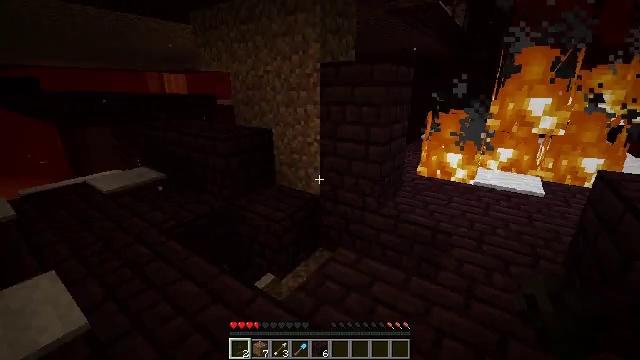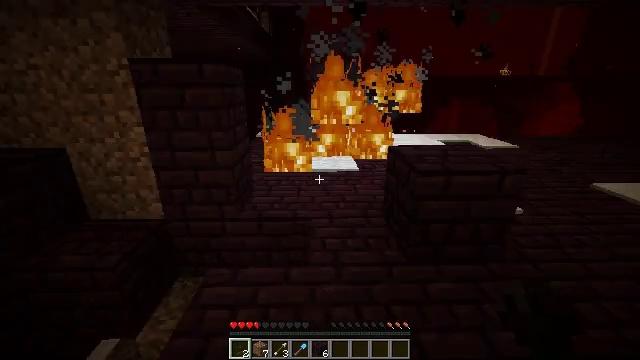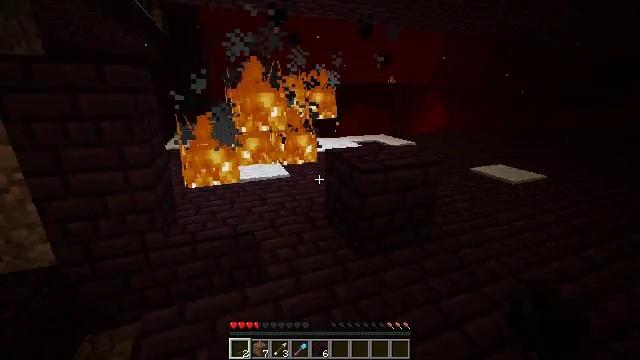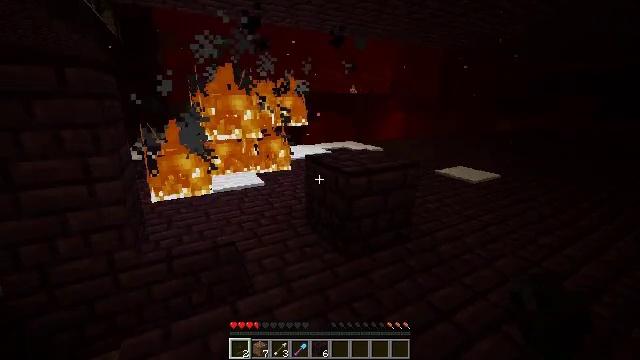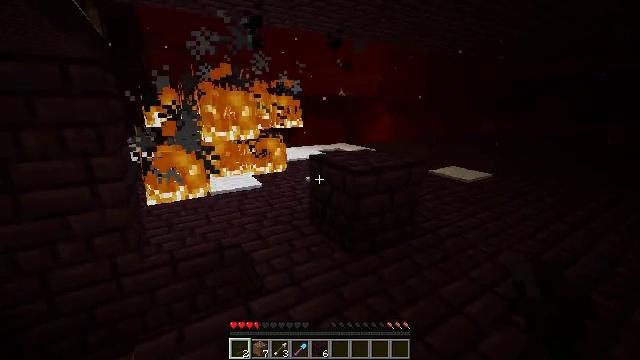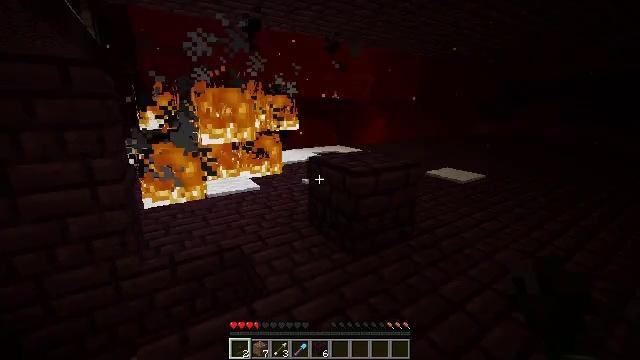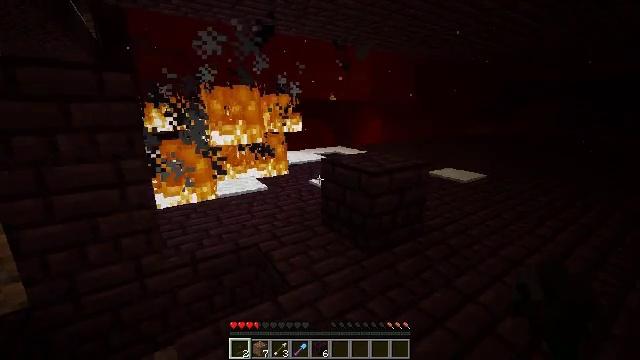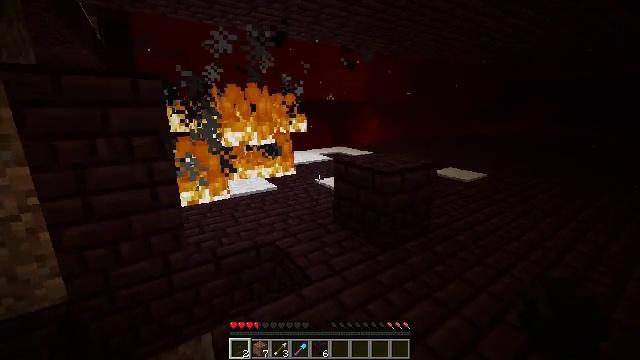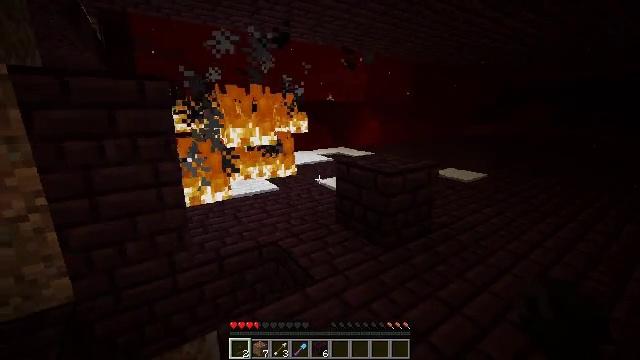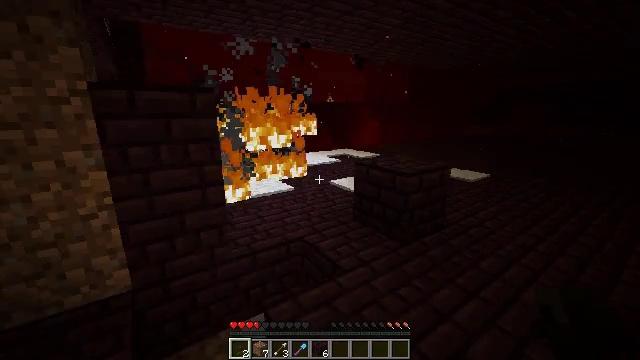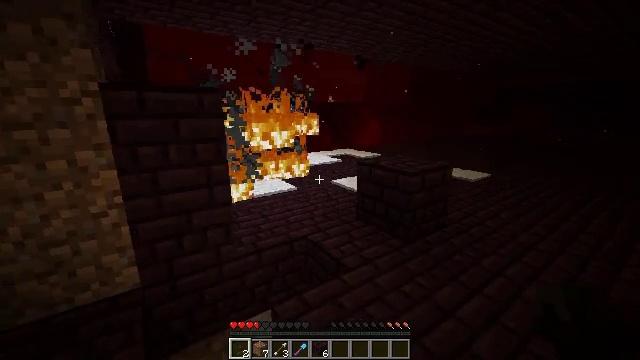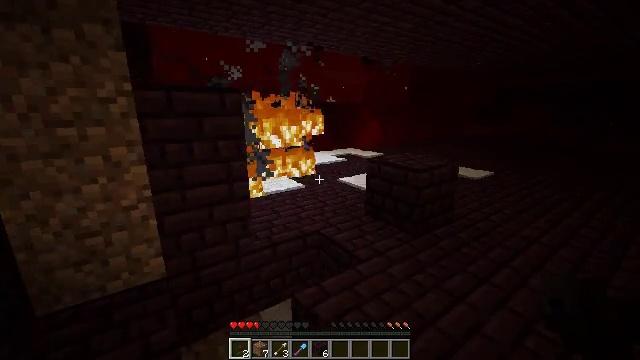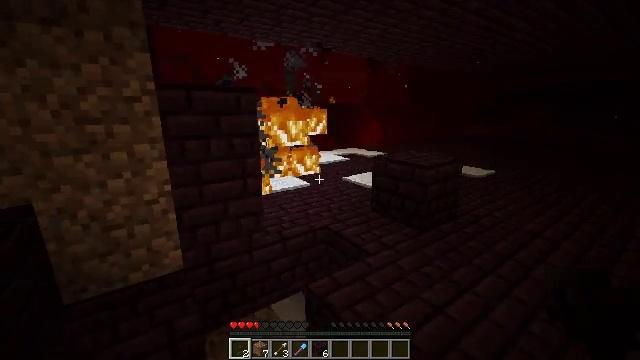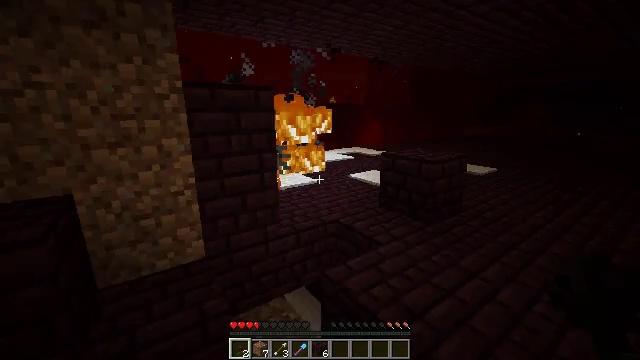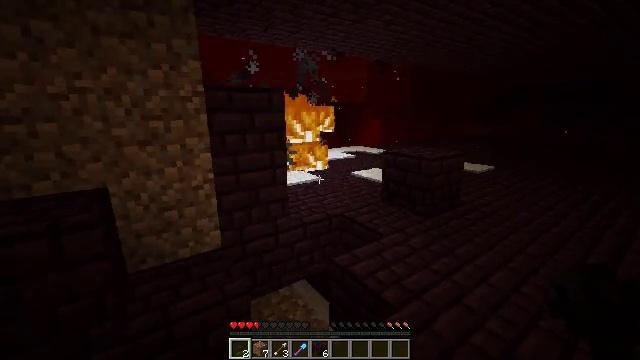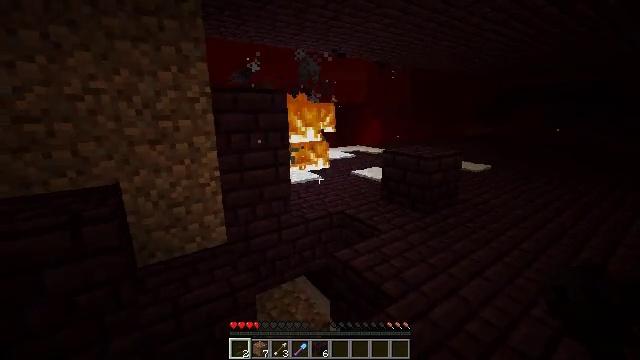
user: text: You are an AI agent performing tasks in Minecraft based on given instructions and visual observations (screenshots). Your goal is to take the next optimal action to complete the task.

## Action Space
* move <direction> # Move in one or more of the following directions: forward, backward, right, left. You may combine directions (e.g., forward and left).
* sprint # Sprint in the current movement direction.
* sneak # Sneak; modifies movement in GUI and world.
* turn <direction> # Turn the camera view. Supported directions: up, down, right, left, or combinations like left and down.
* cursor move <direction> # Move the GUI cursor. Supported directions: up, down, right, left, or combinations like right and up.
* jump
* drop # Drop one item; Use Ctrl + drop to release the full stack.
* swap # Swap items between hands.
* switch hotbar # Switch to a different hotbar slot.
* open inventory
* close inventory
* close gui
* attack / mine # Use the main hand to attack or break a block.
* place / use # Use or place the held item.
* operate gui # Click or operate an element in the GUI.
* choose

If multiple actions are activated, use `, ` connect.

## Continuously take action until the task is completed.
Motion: motion action
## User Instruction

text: Extinguish the fire.
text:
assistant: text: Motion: move forward and move left, turn right
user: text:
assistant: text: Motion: move left, turn right and up
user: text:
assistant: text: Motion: move left, turn right and up
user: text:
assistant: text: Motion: move left, turn right
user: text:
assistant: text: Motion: move back and move left, turn right
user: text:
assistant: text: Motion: move back and move left
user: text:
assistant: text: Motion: move back and move left
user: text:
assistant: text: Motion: move back and move left
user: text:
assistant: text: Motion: move back and move left
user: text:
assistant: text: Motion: move back and move left
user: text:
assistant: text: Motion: move back and move left
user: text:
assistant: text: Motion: move back and move left
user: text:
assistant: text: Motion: move back
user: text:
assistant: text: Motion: move back
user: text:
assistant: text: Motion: no_op
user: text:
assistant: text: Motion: no_op
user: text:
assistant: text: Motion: turn right
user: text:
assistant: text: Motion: turn right
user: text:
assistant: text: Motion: turn right and down
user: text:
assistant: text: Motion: move forward, turn right
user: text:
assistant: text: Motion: move forward and move right, turn right
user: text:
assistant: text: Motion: move forward and move right
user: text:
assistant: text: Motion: move forward and move right
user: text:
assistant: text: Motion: move forward
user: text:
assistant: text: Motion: move forward, turn left
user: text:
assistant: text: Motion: move forward, turn left
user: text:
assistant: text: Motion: move forward, turn left
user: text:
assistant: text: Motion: move forward, turn left and down
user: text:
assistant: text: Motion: move forward, turn left and down
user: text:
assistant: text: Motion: move forward, turn left and down